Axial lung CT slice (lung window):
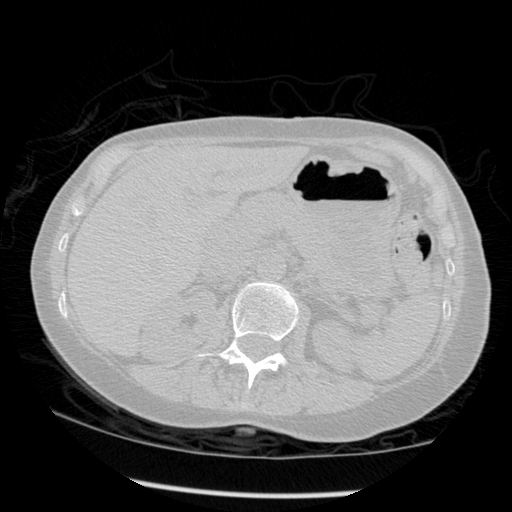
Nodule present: no